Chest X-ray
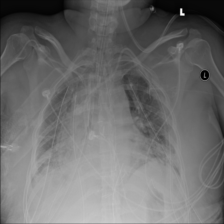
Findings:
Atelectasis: negative
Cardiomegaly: negative
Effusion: negative
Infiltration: negative
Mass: negative
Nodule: negative
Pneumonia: negative
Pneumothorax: negative
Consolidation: negative
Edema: negative
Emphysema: negative
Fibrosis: negative
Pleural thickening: negative
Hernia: negative